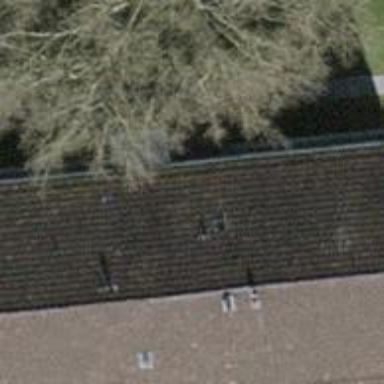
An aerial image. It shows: Building with tiled roof.